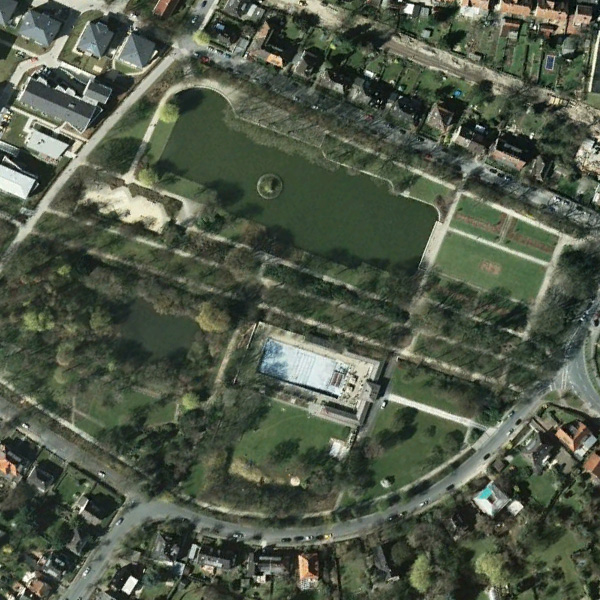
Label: Park